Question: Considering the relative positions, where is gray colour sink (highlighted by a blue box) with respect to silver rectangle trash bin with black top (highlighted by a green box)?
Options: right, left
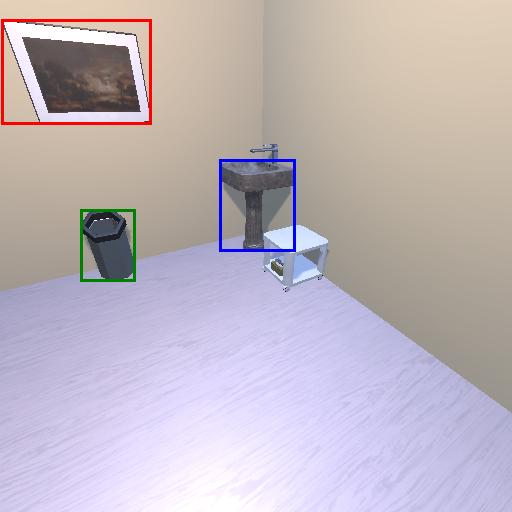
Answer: right